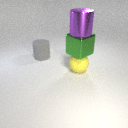
large gray rubber cylinder behind large yellow rubber sphere